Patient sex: M
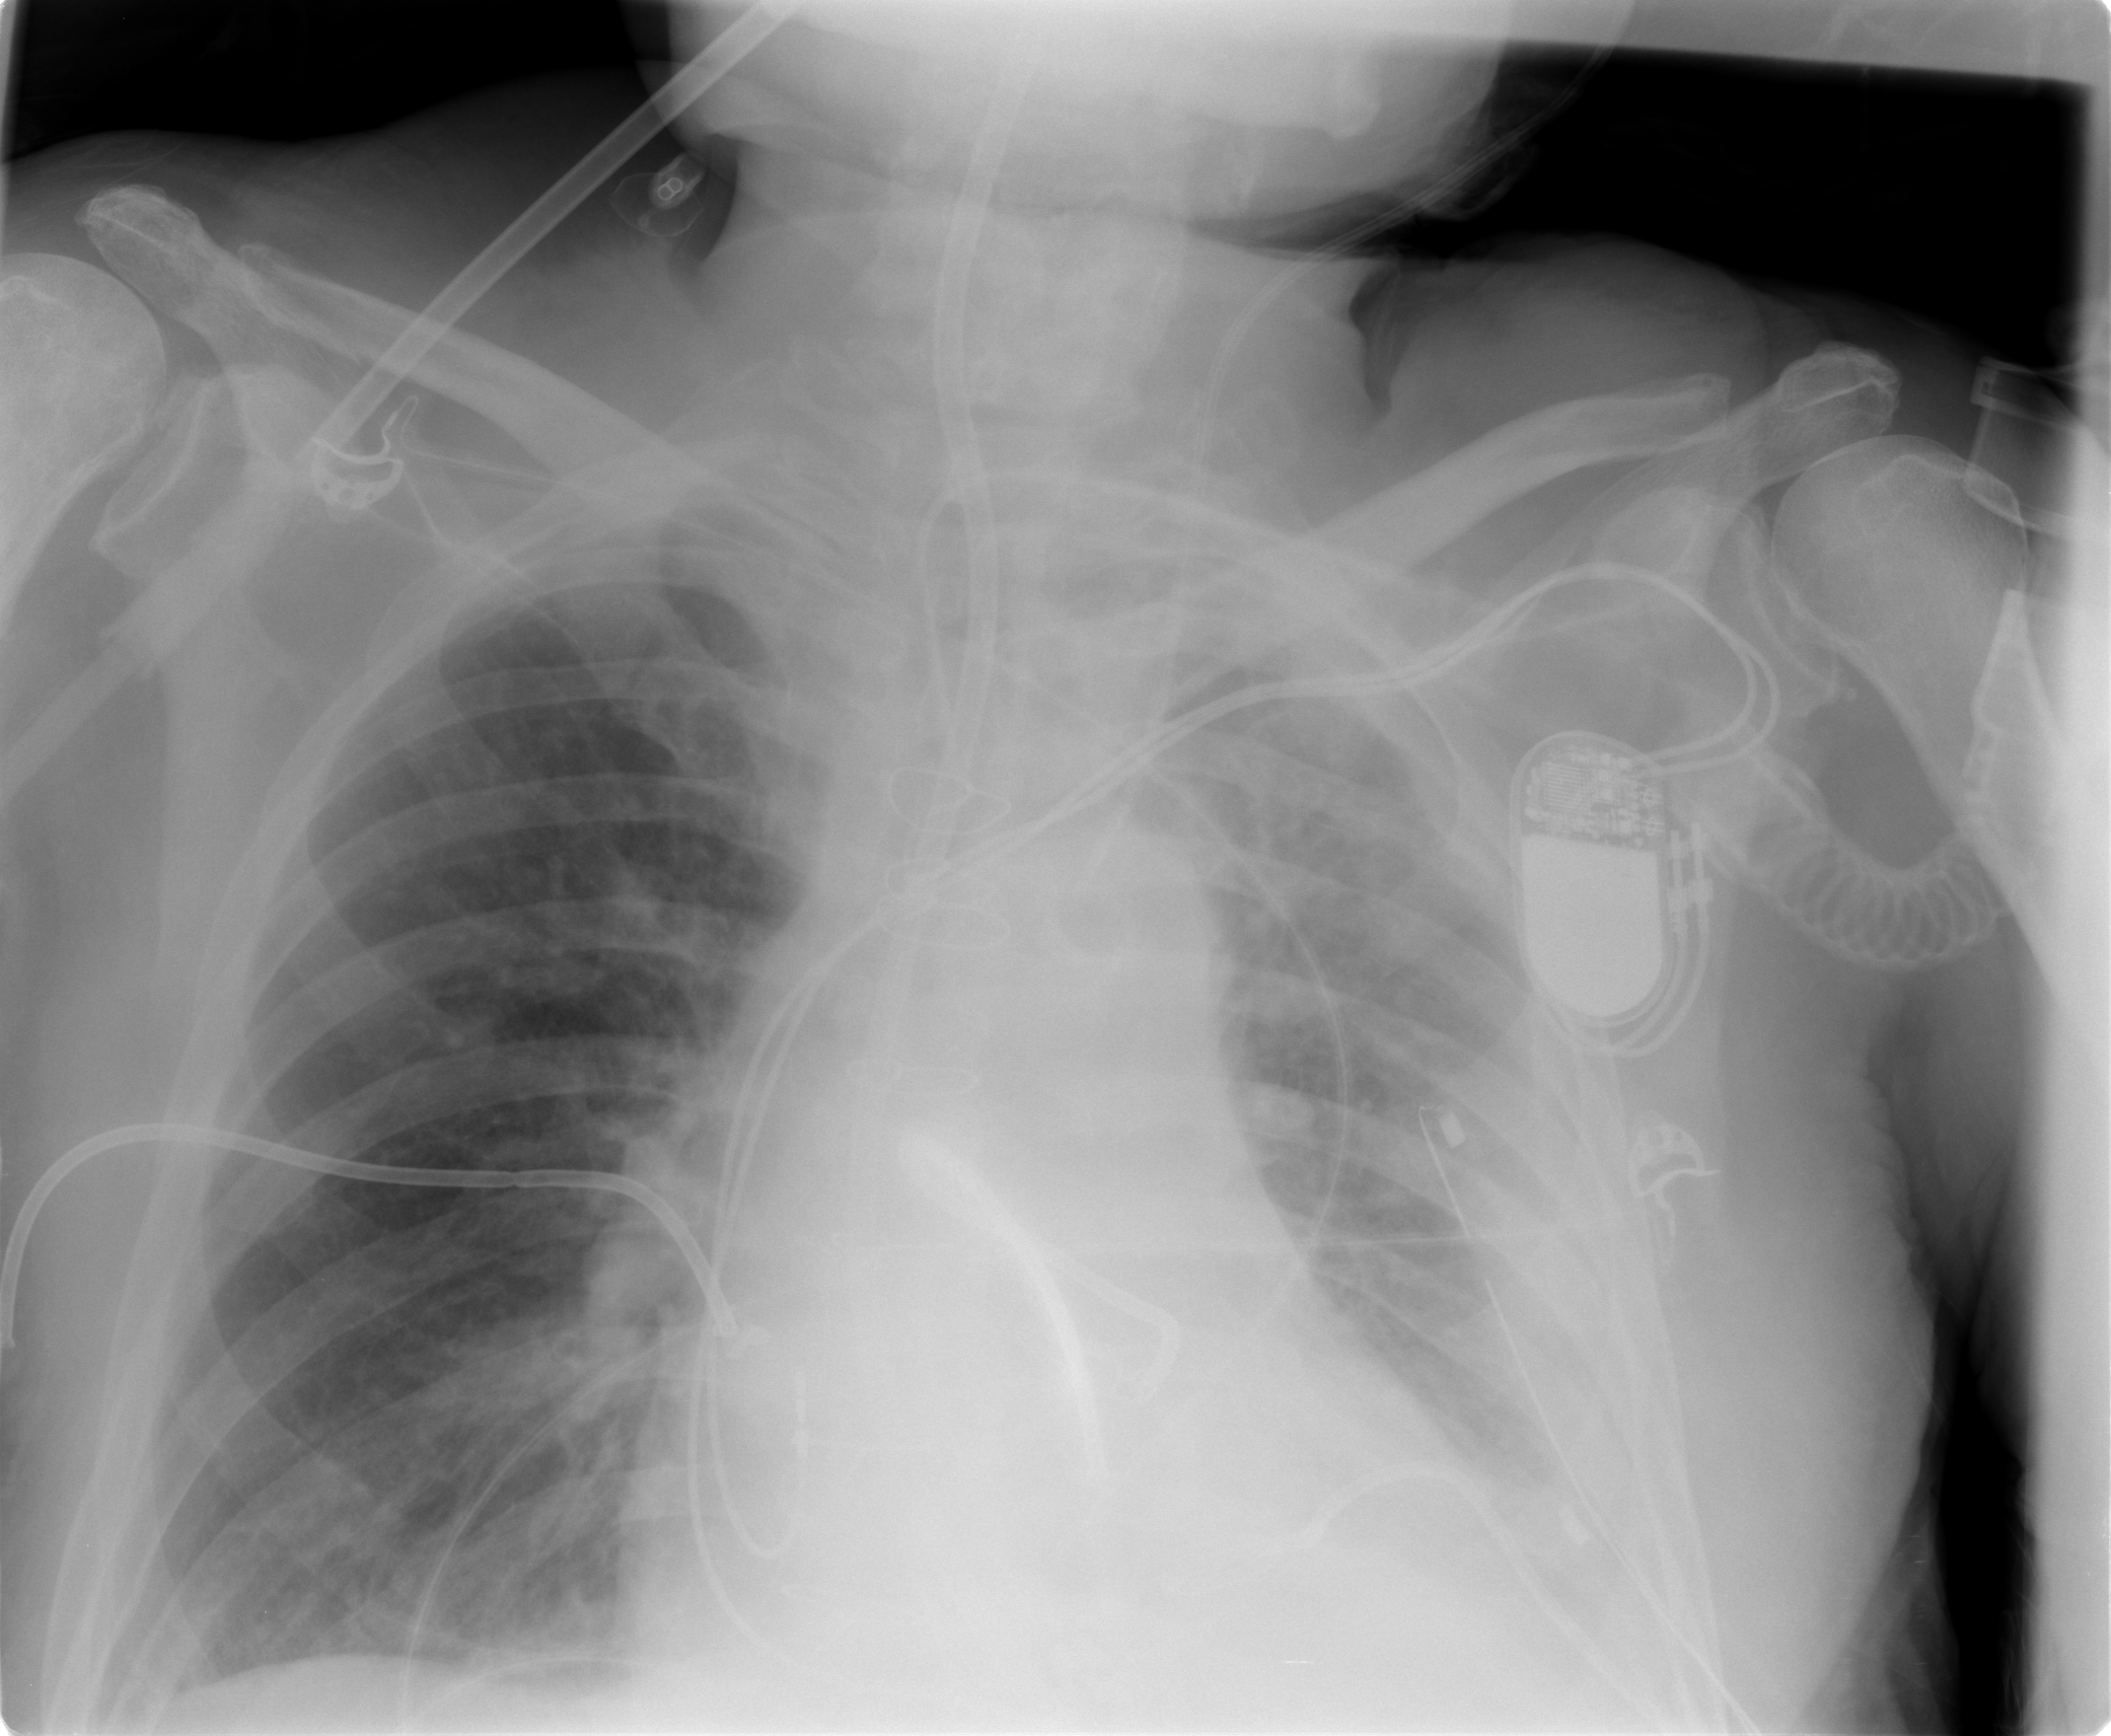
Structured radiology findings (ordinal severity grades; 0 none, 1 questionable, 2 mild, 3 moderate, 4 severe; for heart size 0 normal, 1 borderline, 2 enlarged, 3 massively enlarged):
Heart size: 1
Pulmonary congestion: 2
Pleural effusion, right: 0
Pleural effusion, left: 2
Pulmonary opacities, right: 0
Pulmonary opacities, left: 2
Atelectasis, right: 2
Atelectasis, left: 2